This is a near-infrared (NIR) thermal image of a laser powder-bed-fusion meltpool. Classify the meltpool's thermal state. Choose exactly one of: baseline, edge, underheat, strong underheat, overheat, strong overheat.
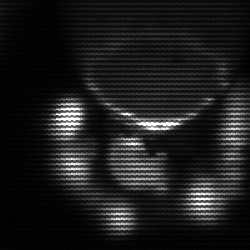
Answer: edge